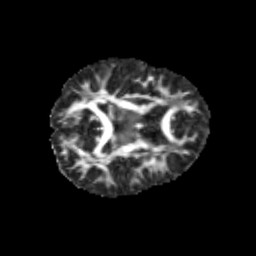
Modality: FA
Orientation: axial
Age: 10
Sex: female
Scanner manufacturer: siemens
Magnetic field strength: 3 T
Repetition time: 3.8 s
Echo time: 0.07 s